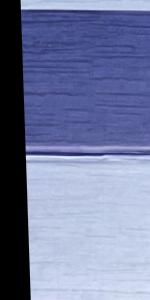
Label: Empty